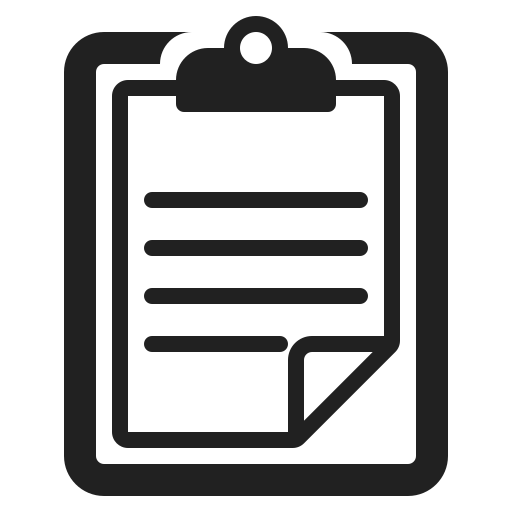
clipboard high contrast